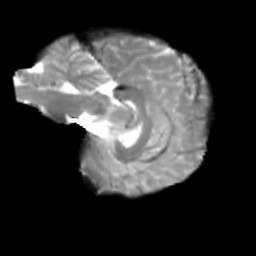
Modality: T2w
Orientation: sagittal
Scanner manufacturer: siemens
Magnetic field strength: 3 T
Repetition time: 4 s
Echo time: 0.0594 s